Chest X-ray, PA view. Patient: 60 years old, sex F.
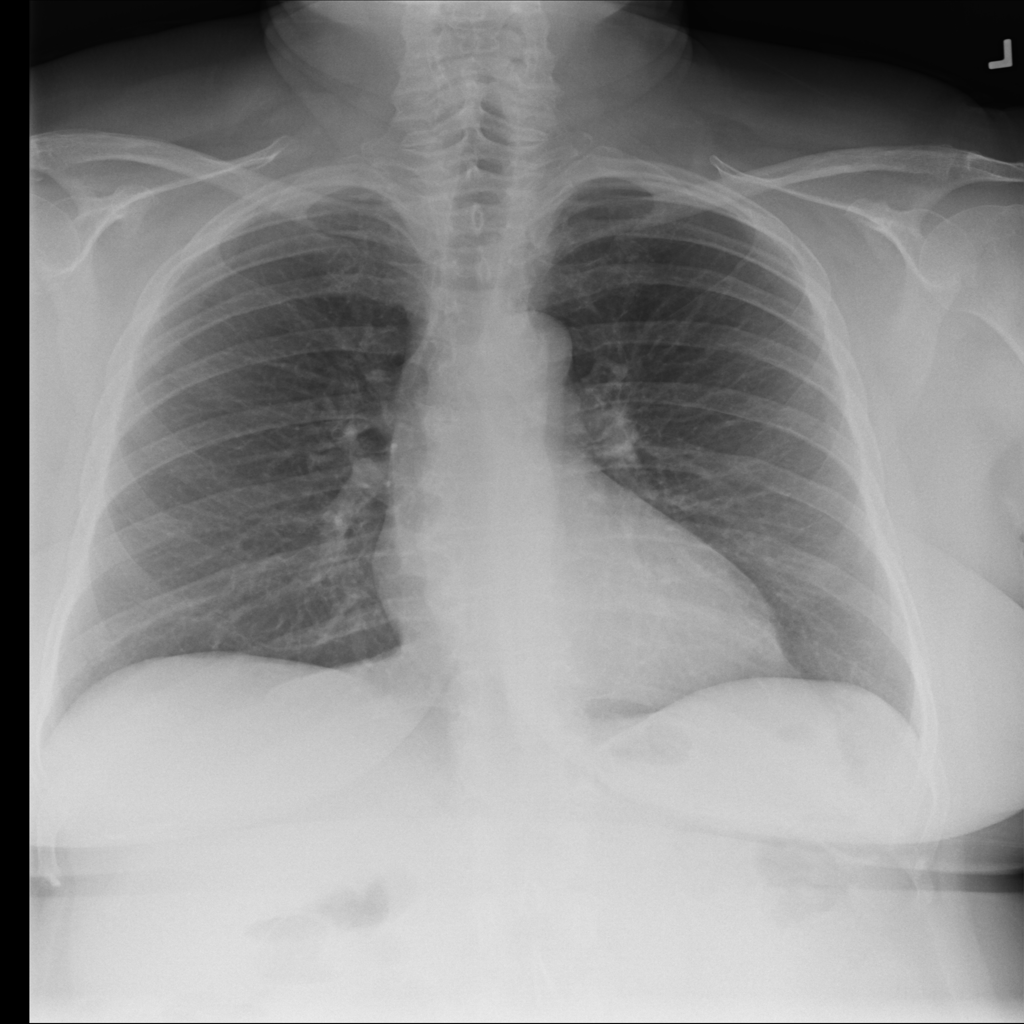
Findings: No Finding